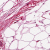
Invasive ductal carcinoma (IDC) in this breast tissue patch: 0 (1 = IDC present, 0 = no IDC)